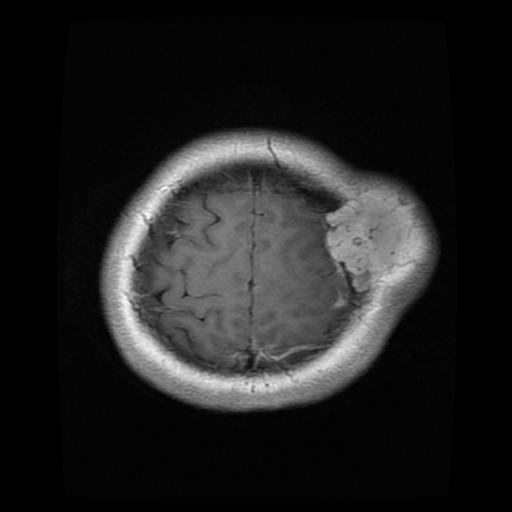
Label: meningioma